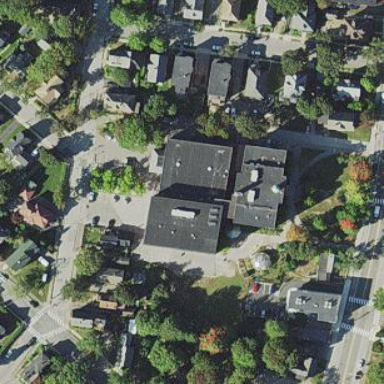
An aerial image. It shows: School building.